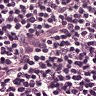
Metastatic tissue present: no